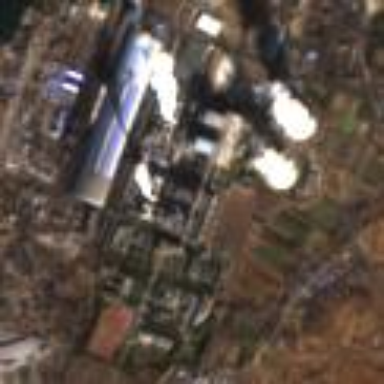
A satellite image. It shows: Industrial area with coal-powered plant.